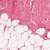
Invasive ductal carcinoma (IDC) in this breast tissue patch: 0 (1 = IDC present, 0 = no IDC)